Current action and preconditions to check: trajectory_clear

Your task: For each precondition in the list above, predict whether it will hold at this action.

Consider the current scene as observed from the mobile robot's camera, and analyze the predicted future states of all dynamic agents (e.g., people, animals, vehicles, or any moving entities) within the NEXT SECOND.

IMPORTANT: Only answer "very likely" if you are absolutely certain—based on strong, clear evidence—that a dynamic agent will violate the precondition in the predicted future state. Do NOT answer "very likely" for unlikely, ambiguous, or low-probability risks.

Ask yourself for each precondition: Is there a high probability, with clear and convincing evidence, that the predicted future states of any dynamic agent will interfere with the predicted future state of the currently executing action within the NEXT SECOND, causing that precondition to fail?

Assess the risk level based on these predictions. Use "likely" or "very likely" if motions create a clear risk of interference.

Use "neutral" or "improbable" if agents are nearby but their predicted paths are clearly diverging or non-conflicting.

Failure Risk Categories: "very improbable", "improbable", "neutral", "likely", "very likely"

Answer Format: Output ONLY the probability_of_failure value from these categories: "very improbable", "improbable", "neutral", "likely", "very likely"

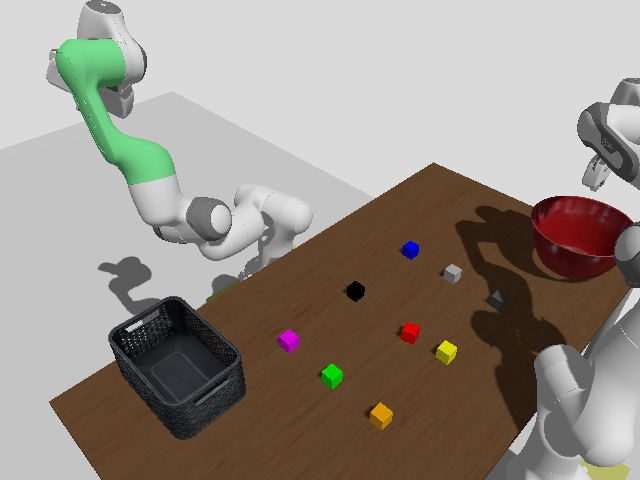

Answer: very improbable